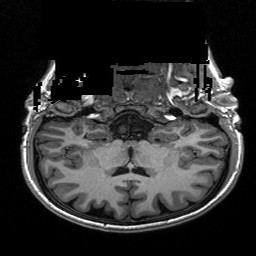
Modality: T1w
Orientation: sagittal
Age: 21
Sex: female
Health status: healthy
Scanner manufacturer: siemens
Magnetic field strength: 3 T
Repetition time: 3.2 s